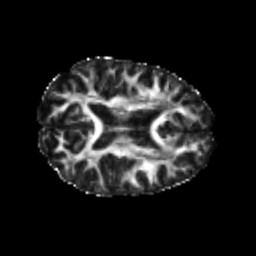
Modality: FA
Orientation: axial
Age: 25
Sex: female
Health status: healthy
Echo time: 0.074 s